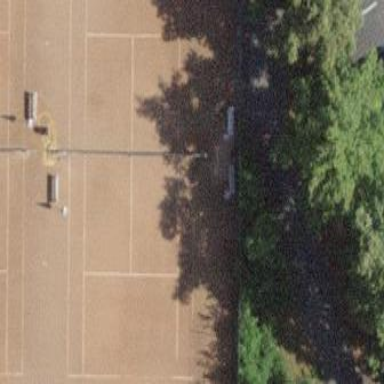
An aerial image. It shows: Clay tennis court pitch.